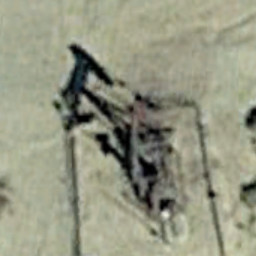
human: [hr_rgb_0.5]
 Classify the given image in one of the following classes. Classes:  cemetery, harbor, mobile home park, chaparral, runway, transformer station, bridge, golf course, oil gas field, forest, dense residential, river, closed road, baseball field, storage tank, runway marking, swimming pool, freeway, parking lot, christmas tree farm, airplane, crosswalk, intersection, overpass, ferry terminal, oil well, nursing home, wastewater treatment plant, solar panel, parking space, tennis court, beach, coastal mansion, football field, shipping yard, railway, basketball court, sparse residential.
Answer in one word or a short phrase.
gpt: oil well